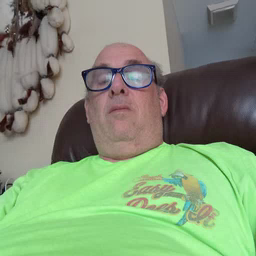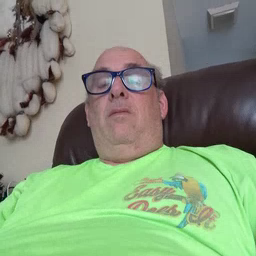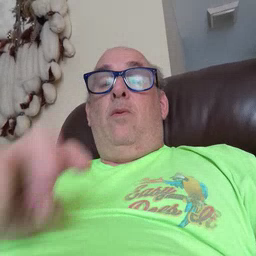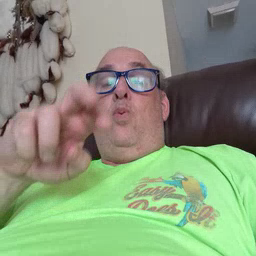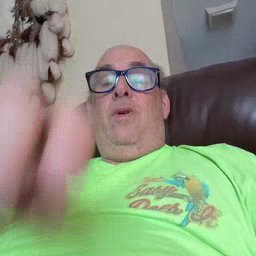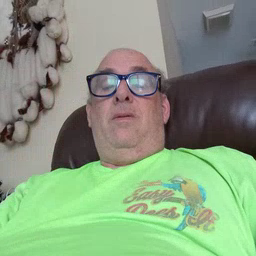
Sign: ride